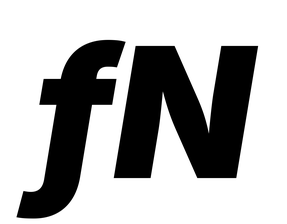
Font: Inter-Italic_Black_Italic